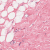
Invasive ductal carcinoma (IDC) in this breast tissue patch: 0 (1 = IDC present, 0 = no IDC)